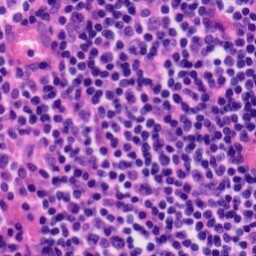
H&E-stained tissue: Tonsil